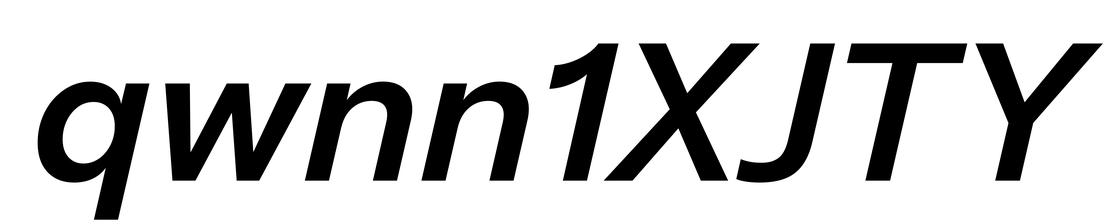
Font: InstrumentSans-Italic_SemiBold_Italic